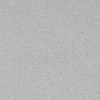
Atmospheric dust classification: dusty